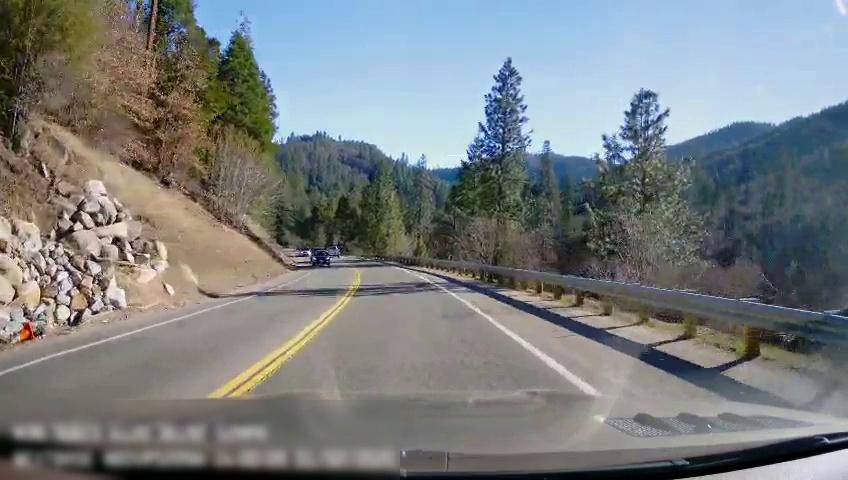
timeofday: Day
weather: Sunny
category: Drivable Space
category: Drivable Space
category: Vehicles | Truck
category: Vehicles | SUV
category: Vehicles | SUV
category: Vehicles | SUV
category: Lanes | Opposite Lane
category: Lanes | Current Lane
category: Lanes | Opposite Lane
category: Lanes | Current Lane